Interaction volume radius: 5 \u00c5
Interaction volume height: 15 \u00c5
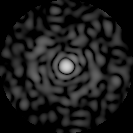
Disorder parameter: 0.8311